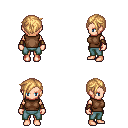
a pixel art fantasy rpg character, female body template, human, light skin, brown sleeveless shirt, teal pants, light blonde pixie cut hairstyle, leather bracers, four views (front, back, left, right), 2x2 character sprite sheet, small pixel art, hard edges, no anti-aliasing